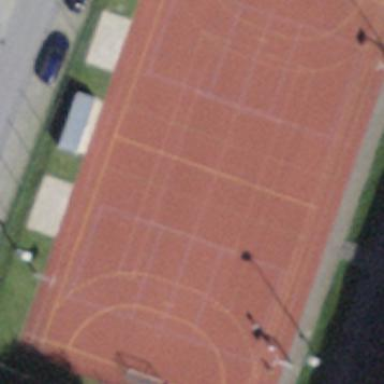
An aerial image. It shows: Tartan basketball court located on pitch designated for leisure land.